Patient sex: F
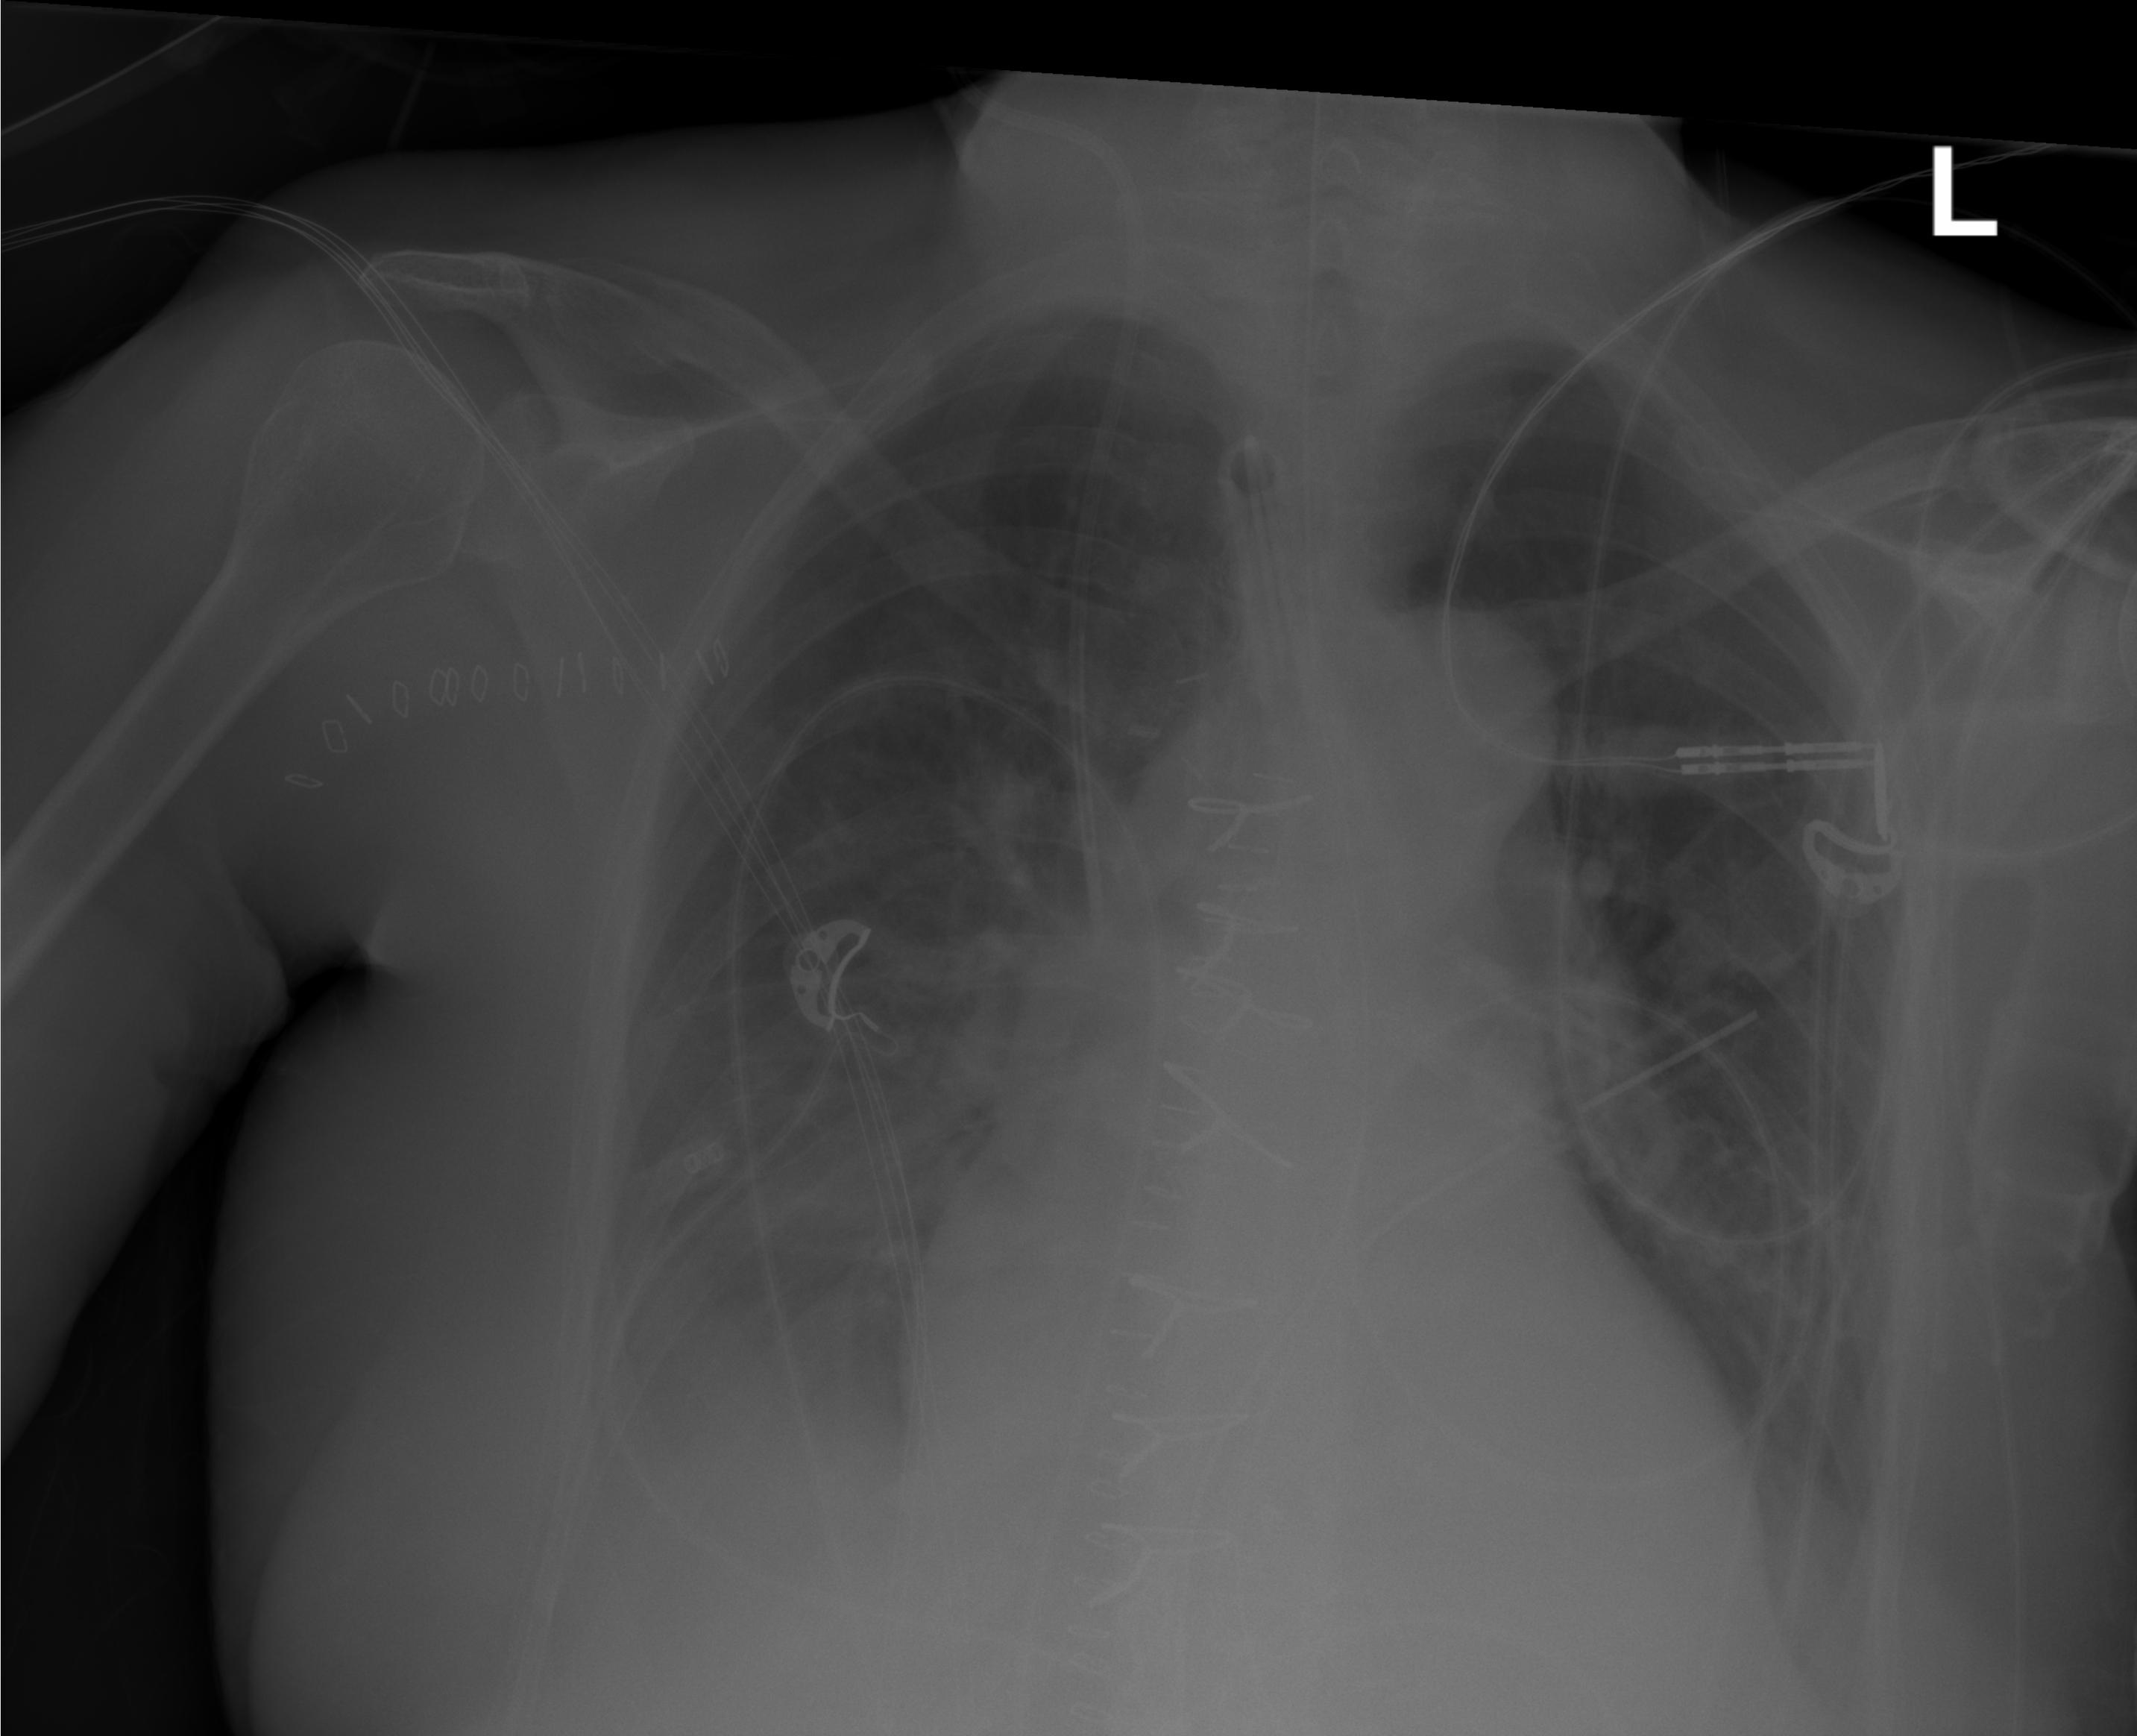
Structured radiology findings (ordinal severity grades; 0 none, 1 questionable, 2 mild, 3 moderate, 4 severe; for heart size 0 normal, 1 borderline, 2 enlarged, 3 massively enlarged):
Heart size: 2
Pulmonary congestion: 2
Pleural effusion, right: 2
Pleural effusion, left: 1
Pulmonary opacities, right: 0
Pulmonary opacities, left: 0
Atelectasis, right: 2
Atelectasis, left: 2